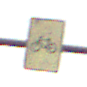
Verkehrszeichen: RadverkehrOhnePfeilsymbol
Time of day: MorningAfternoon
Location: Outdoor (Nature)
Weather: Overcast
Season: NotSpecified
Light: Natural